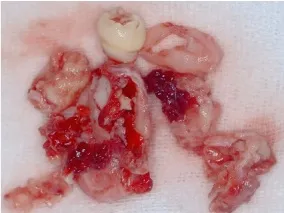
B) Underdeveloped ectopic molar with cystic lining.
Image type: medical_photograph (other_medical_photograph)